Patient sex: M
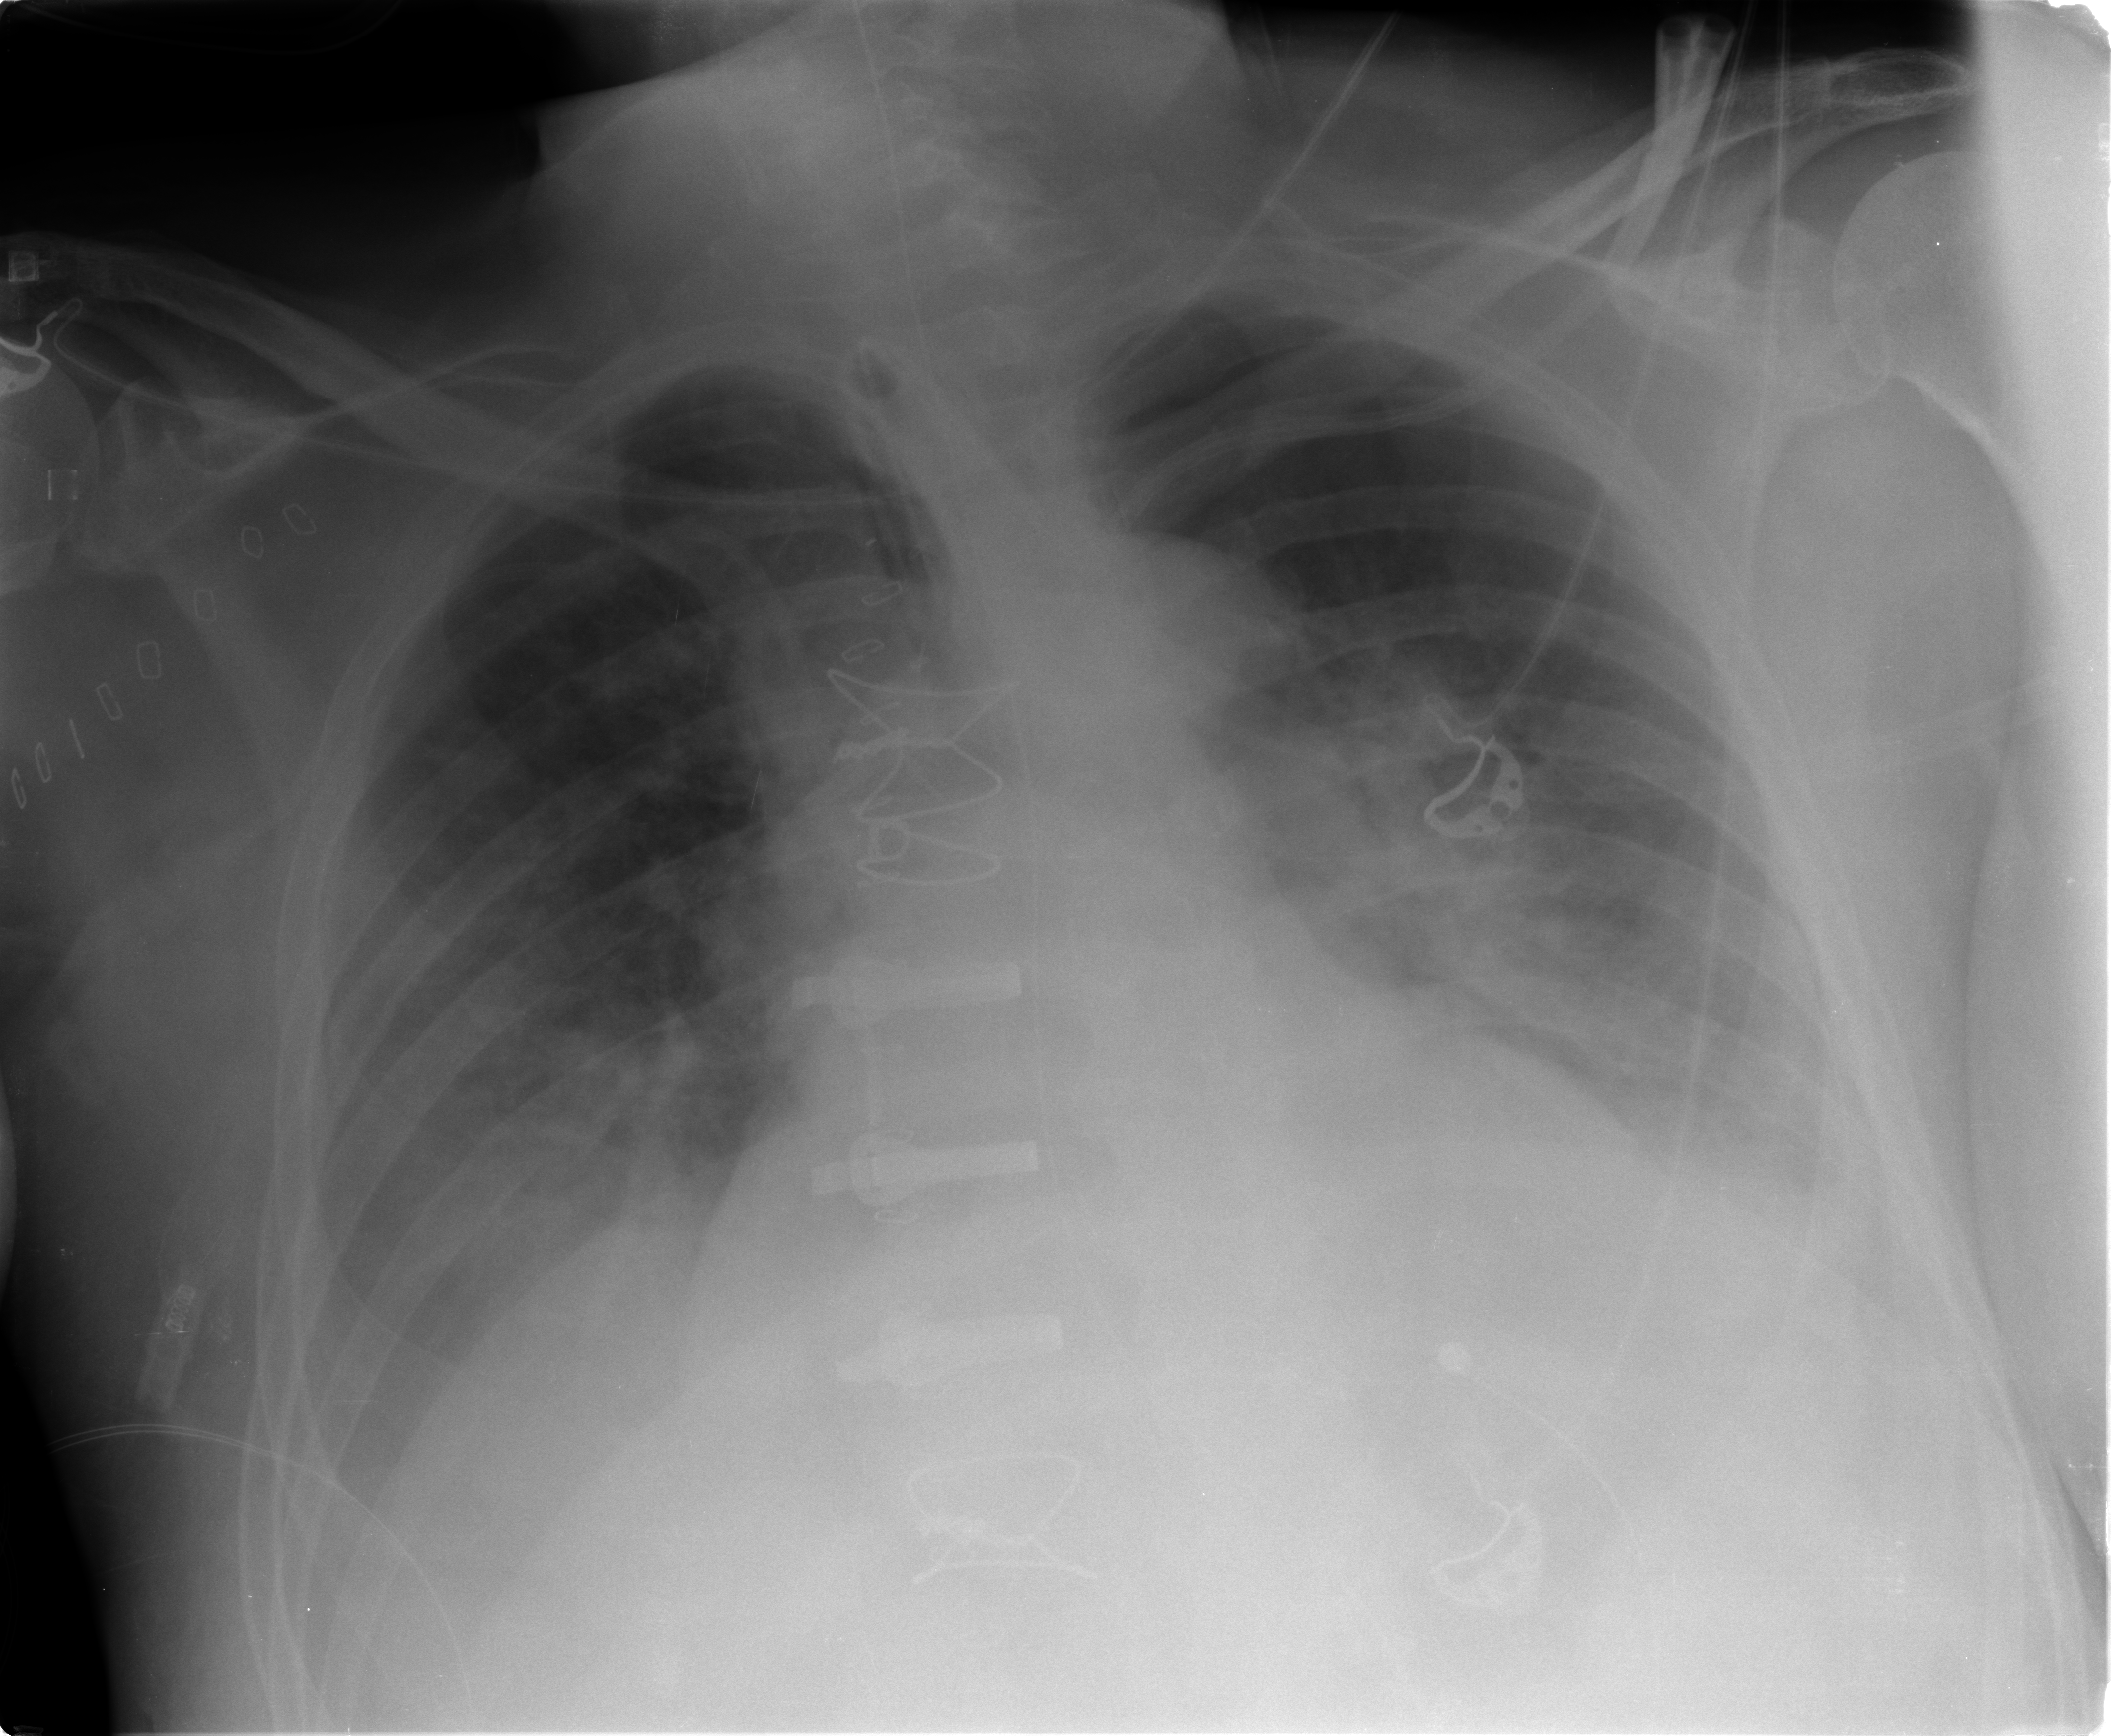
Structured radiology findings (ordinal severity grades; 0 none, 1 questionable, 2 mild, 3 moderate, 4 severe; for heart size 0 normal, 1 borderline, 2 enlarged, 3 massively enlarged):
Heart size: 2
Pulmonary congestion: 2
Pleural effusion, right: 2
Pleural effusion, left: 2
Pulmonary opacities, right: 2
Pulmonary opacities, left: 2
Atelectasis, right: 2
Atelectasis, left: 2